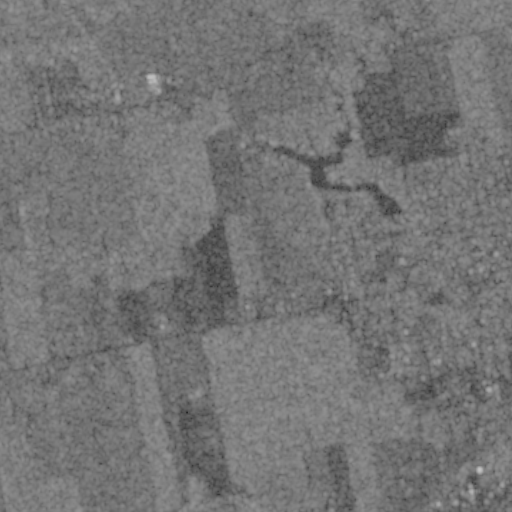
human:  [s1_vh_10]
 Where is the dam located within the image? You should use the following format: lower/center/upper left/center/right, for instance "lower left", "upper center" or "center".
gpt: The dam is located in the center right of the image.
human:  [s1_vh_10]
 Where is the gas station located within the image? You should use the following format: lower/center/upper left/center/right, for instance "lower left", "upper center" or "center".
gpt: The gas station is located in the upper right of the image.
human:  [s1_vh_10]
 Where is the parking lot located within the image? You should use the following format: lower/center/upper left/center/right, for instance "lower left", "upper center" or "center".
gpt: The parking lot is located in the center right of the image.
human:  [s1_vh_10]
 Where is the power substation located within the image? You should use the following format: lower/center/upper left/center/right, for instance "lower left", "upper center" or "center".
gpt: The power substation is located in the lower left of the image.
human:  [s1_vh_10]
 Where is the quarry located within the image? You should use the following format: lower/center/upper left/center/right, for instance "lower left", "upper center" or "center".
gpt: The quarry is located in the upper left of the image.
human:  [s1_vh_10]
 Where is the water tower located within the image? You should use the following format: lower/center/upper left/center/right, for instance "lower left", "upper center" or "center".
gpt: The water tower is located in the center right of the image.
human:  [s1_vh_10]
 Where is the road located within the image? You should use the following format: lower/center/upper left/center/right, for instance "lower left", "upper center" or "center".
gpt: There is no road in the image.

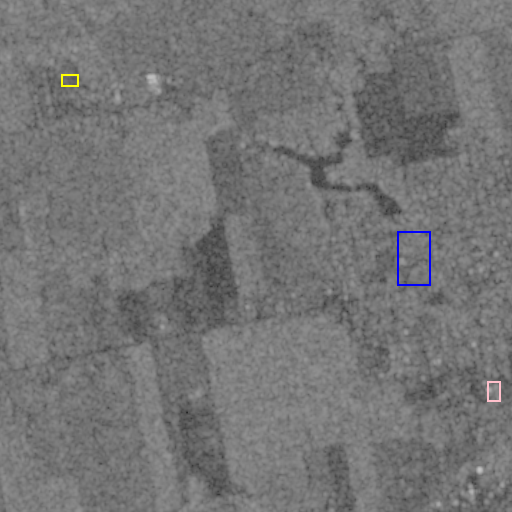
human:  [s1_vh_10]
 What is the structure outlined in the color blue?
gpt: The structure outlined in blue is a park.
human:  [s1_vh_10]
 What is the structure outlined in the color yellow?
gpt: The structure outlined in yellow is a quarry.
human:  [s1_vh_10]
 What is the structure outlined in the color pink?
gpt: The structure outlined in pink is a building.
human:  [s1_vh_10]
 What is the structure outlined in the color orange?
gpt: There is no orange outline.